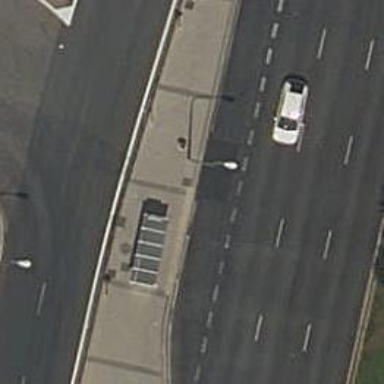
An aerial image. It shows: Bus stop with sheltered platform for public transport.